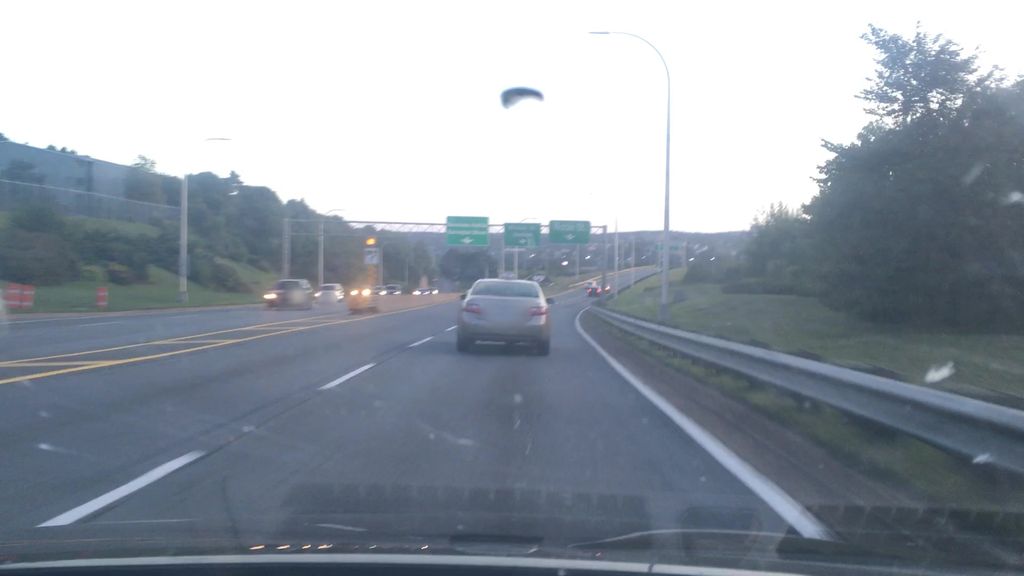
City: halifax